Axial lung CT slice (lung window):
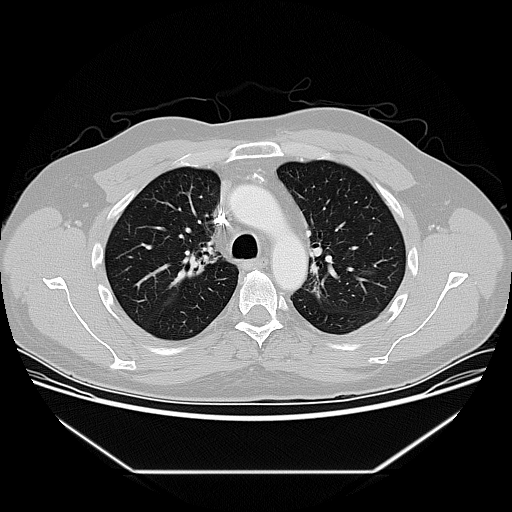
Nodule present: no